Question: Everthnig comes correctily but i need to have a vertical gap between this.Please halp me !!
This is my code .
'''
for(int i=0;i<value1;i++) {
//Add images
ImageView image = new ImageView(HomePage.this);
image.setImageResource(R.drawable.bulb1);
image.setLayoutParams(new GridView.LayoutParams(85, 85));
image.setScaleType(ImageView.ScaleType.CENTER_CROP);
image.setPadding(8, 8, 8,8 );
image.setAdjustViewBounds(true);
}
'''
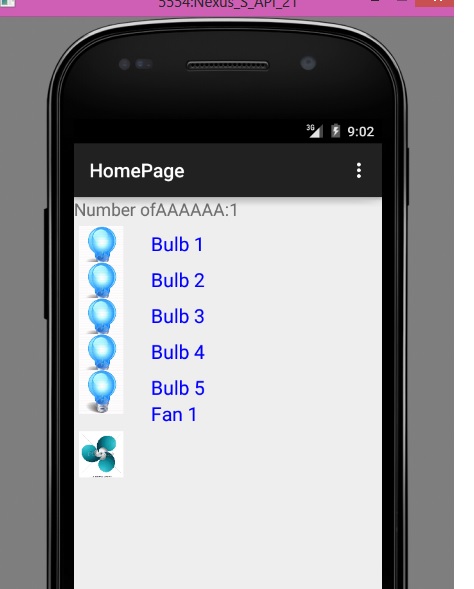
Answer: You can add a (add width=10dp and height=dp, here is your required gap between those images) which does not contain any text after every BulbImage. Those will help you to manage gap between images.
You can also add bottom margin to all images.